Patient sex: M
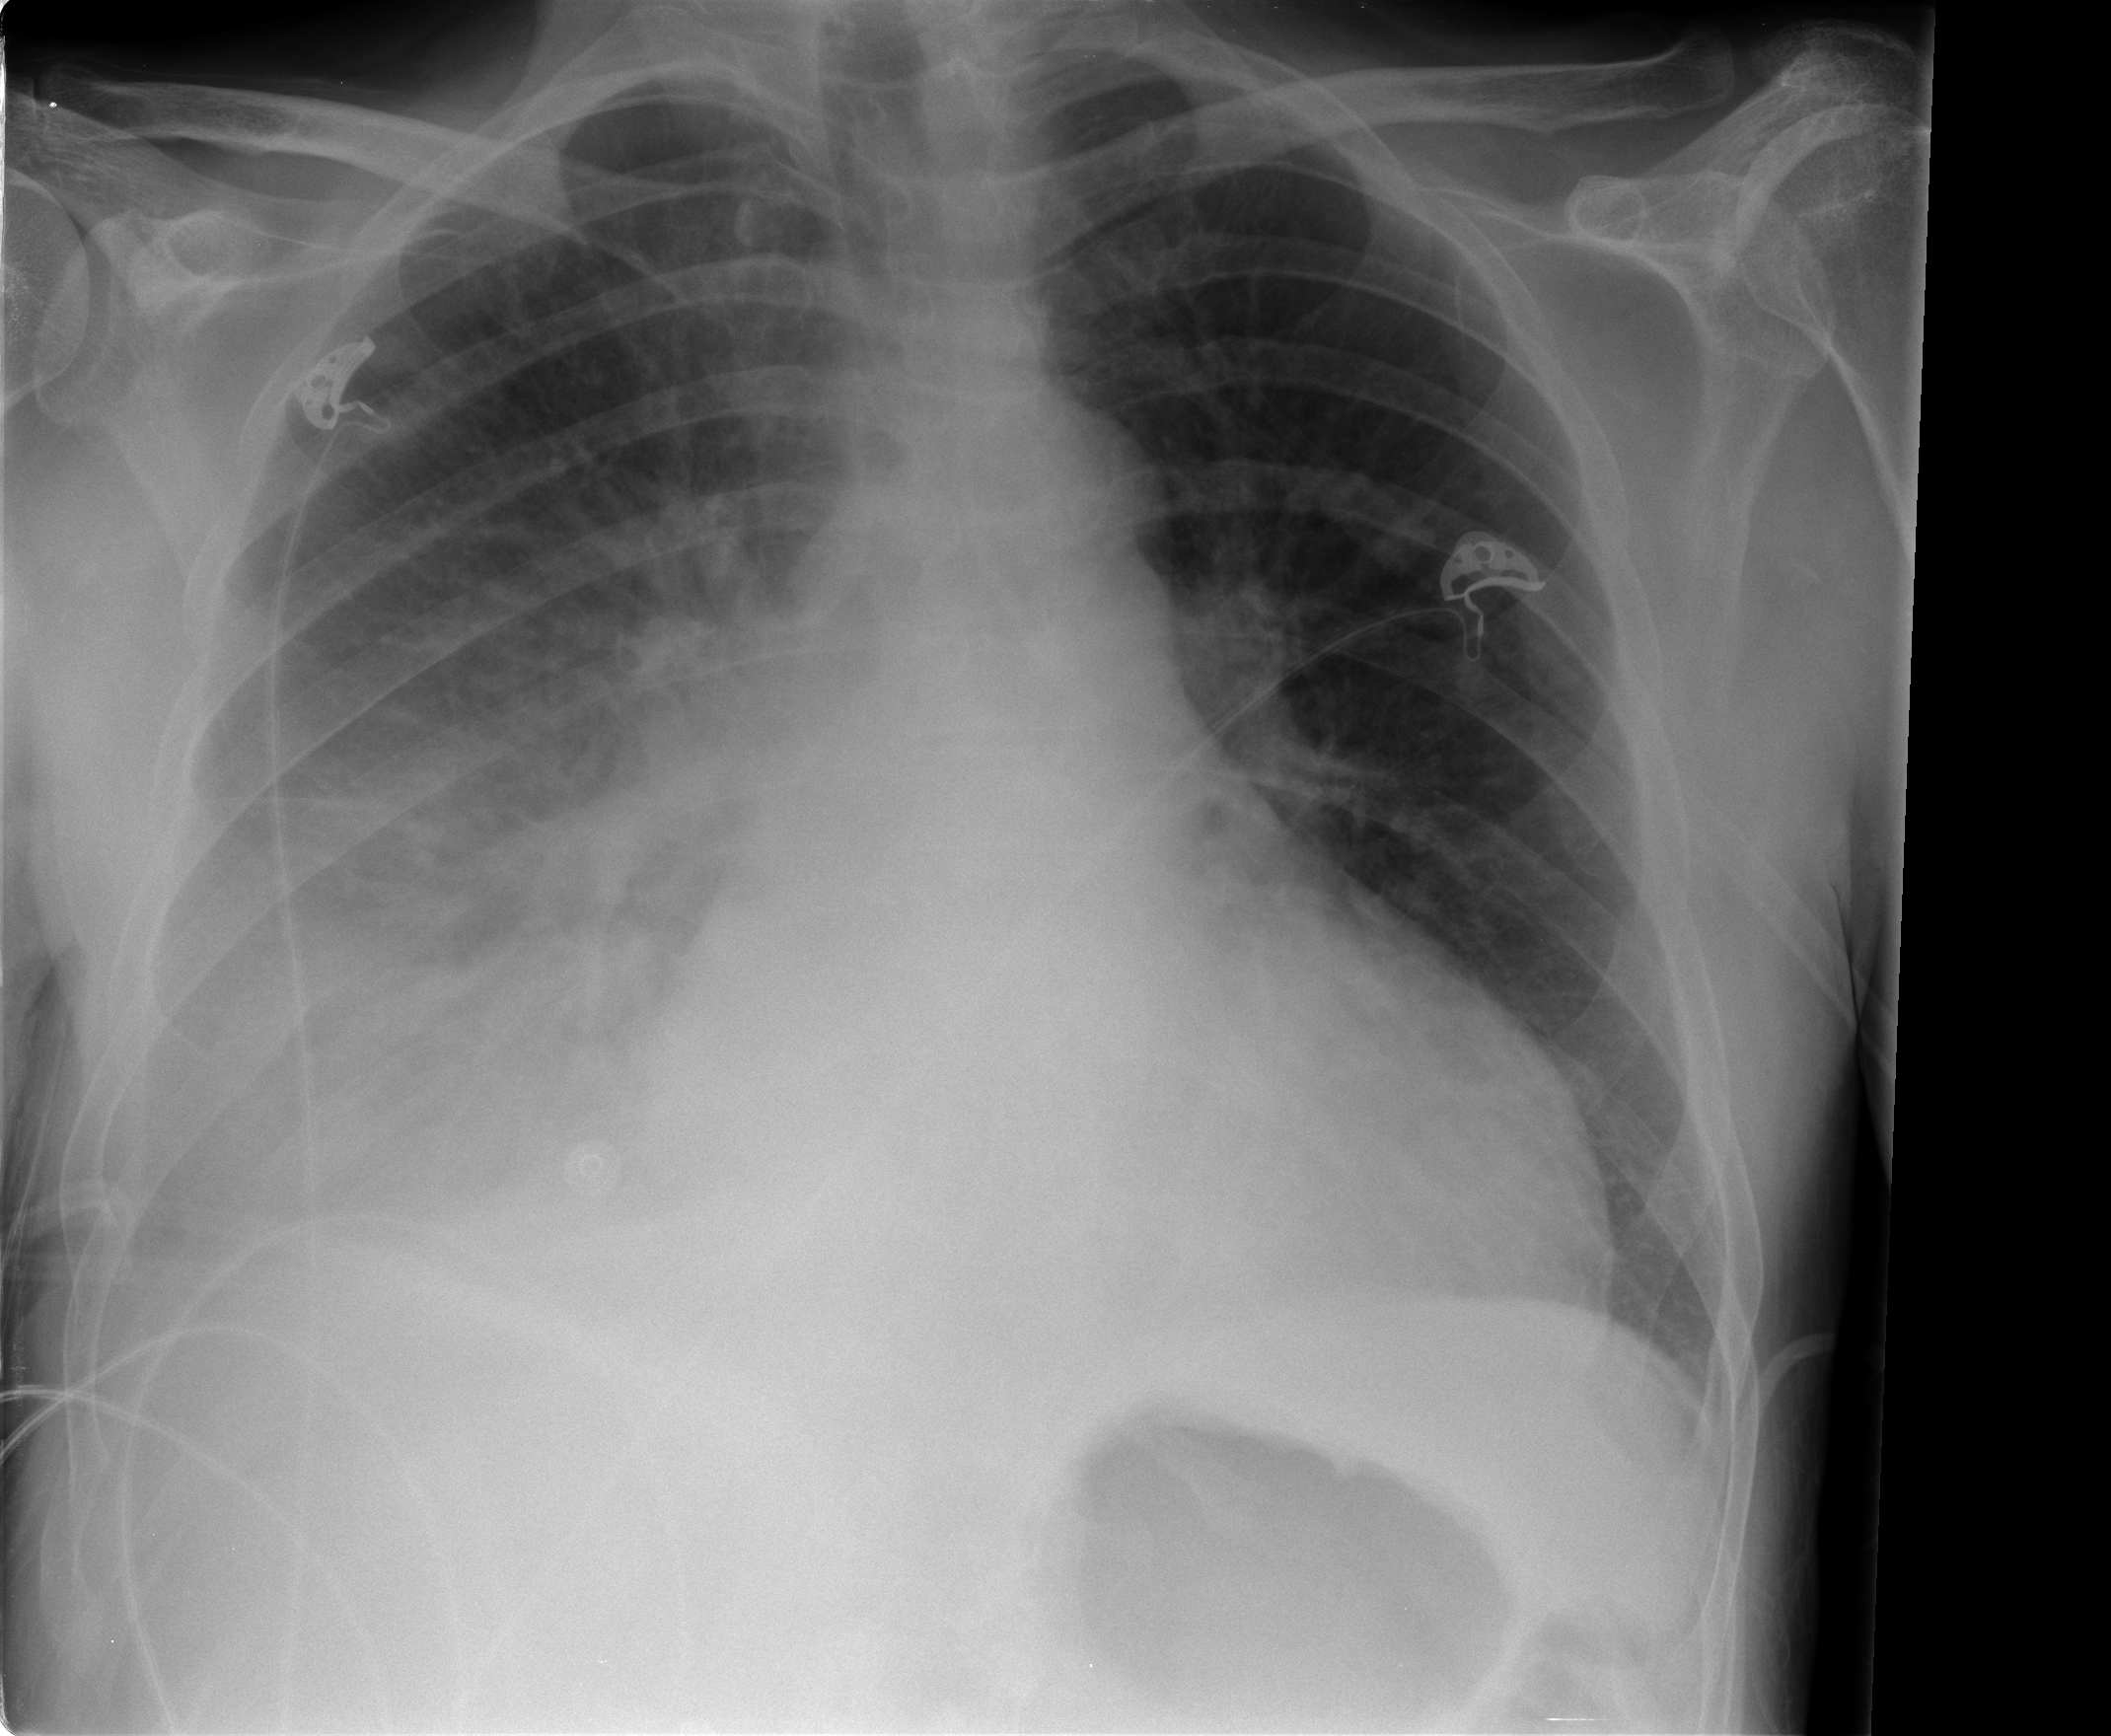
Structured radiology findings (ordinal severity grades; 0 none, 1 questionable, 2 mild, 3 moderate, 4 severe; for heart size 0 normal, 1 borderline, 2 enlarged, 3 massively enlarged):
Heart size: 2
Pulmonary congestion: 2
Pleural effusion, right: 3
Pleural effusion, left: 0
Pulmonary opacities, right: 0
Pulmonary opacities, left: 0
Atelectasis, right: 2
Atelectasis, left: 0